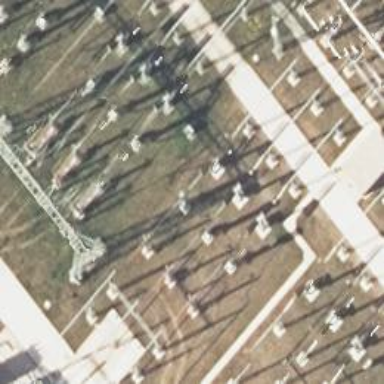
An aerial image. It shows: Power line with 3 cables. It is situated in bay.